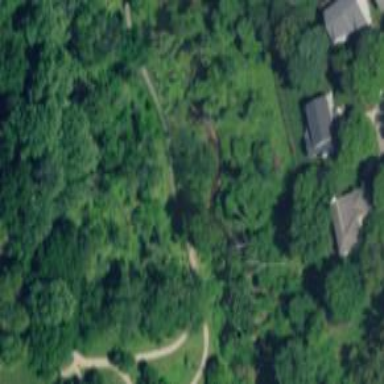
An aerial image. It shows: Path on bridge.